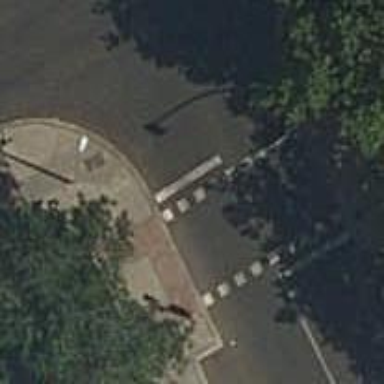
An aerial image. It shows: Zebra crossing on the road.